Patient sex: M
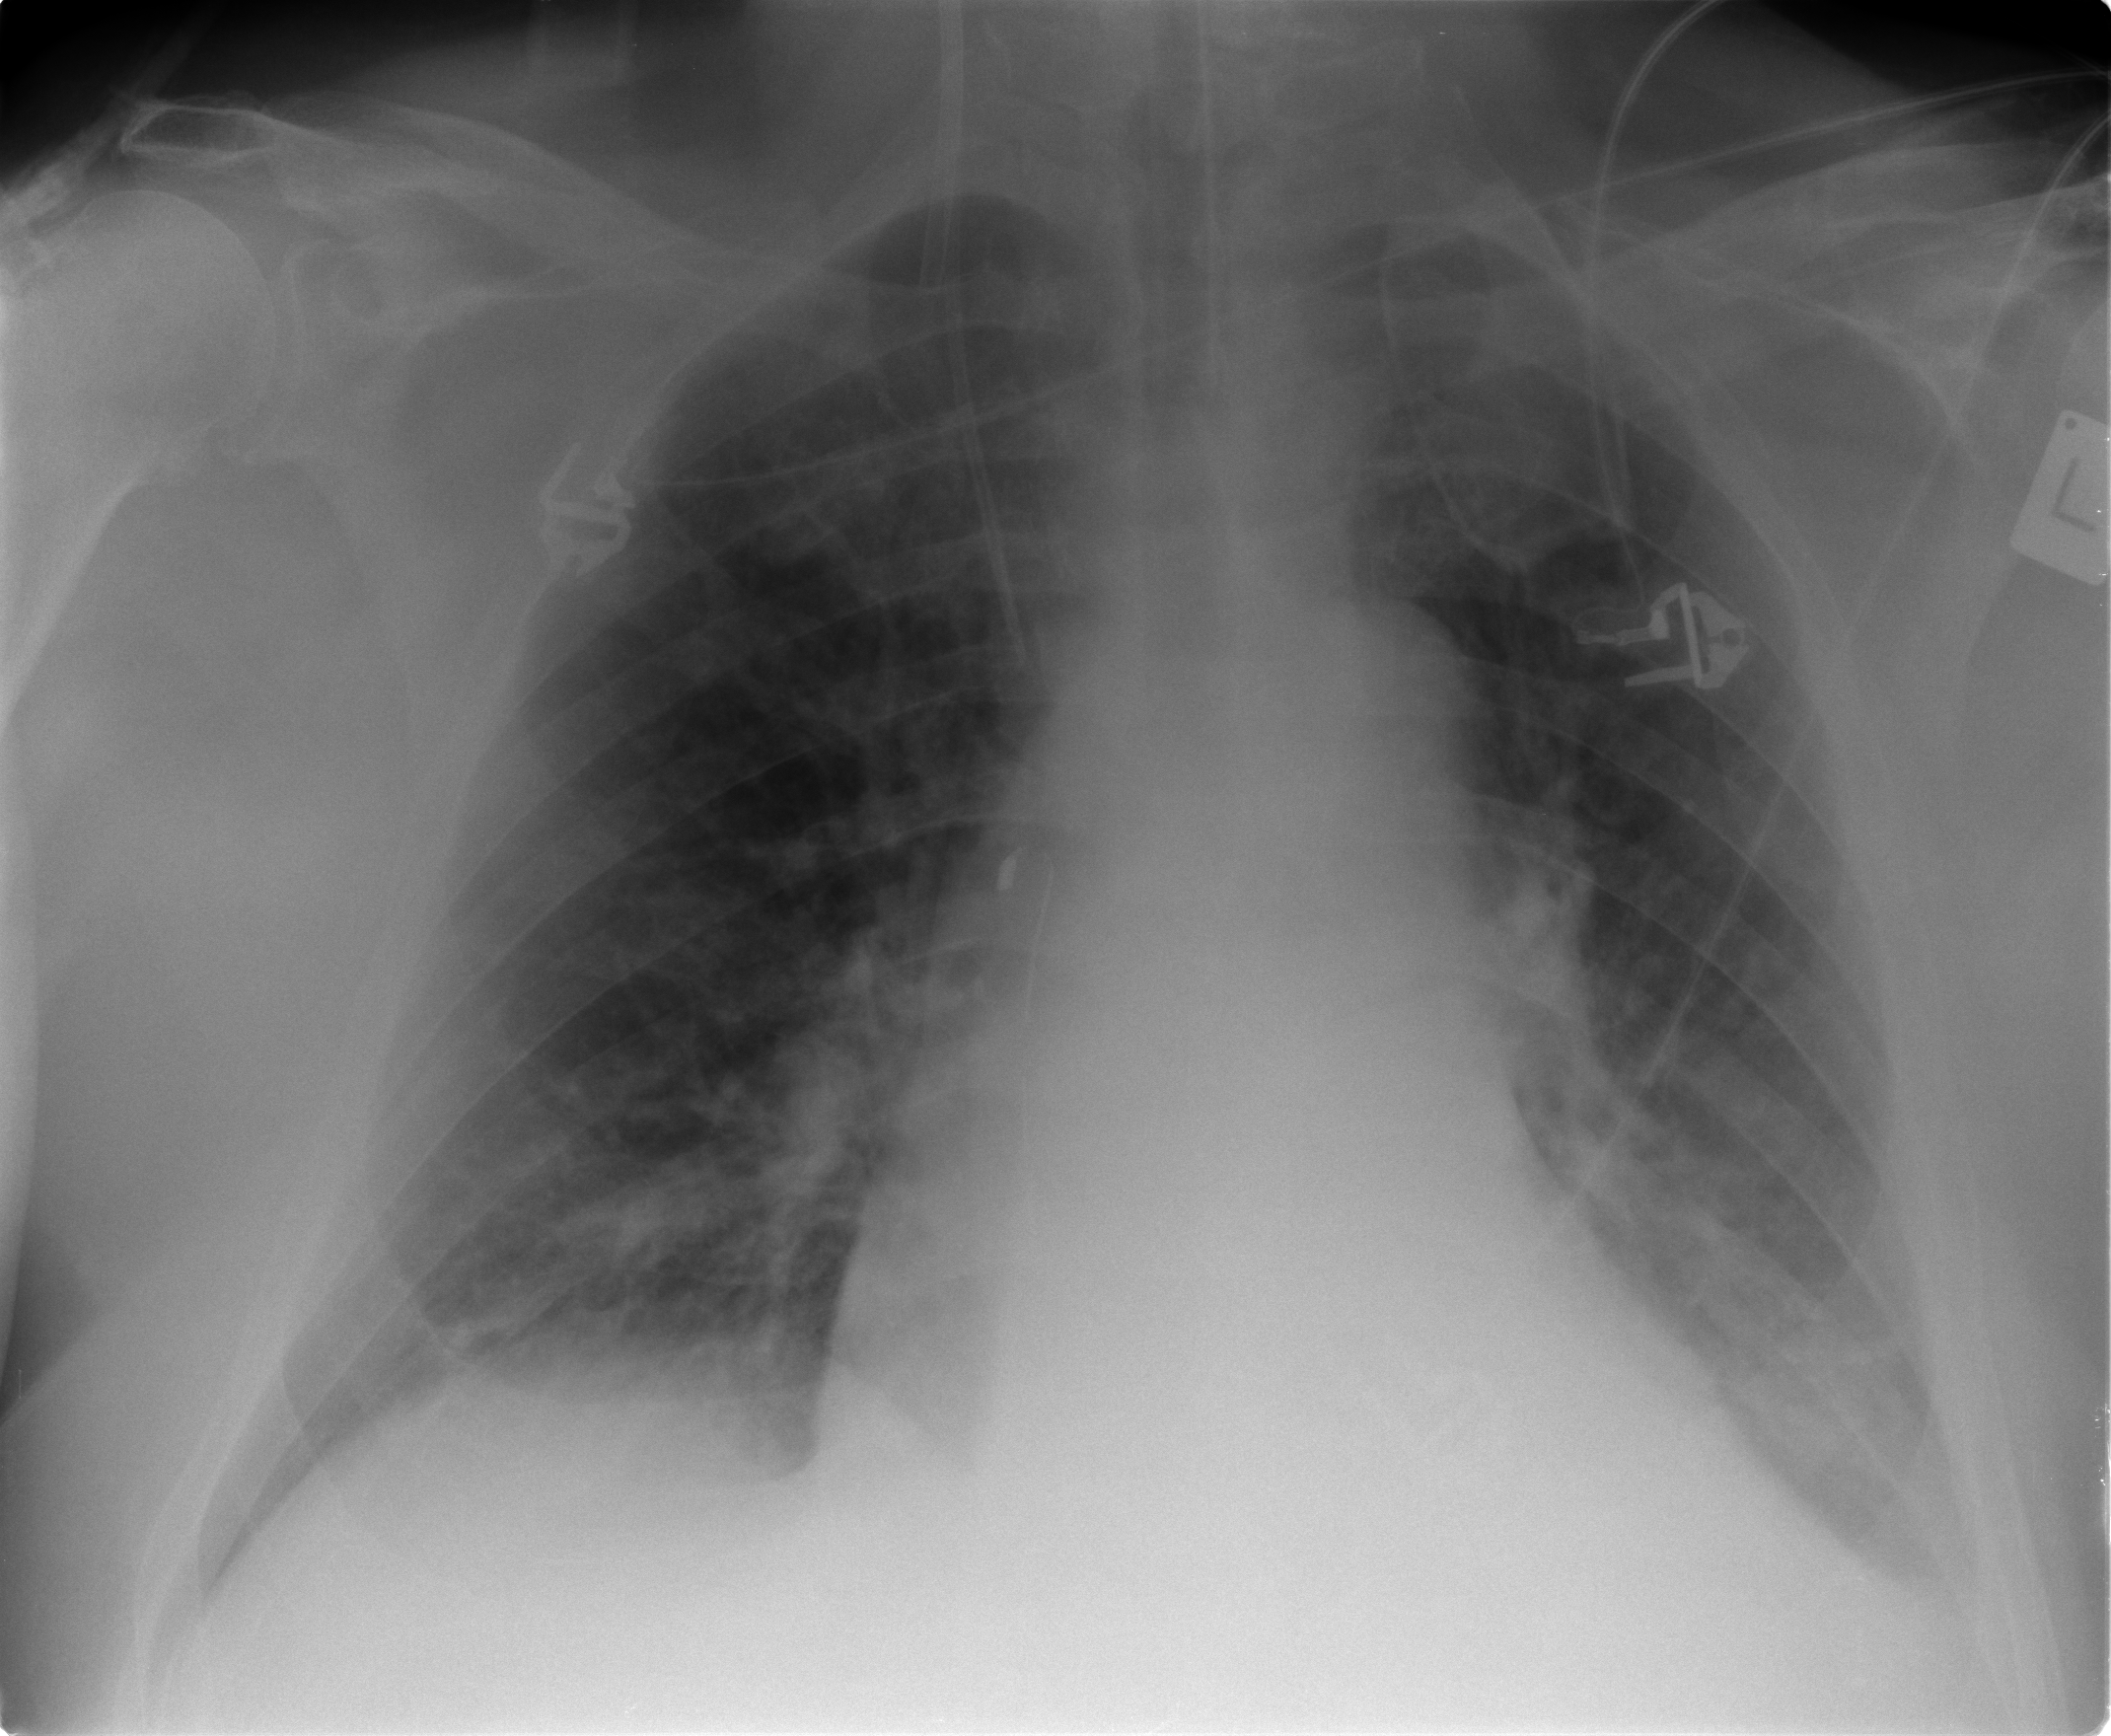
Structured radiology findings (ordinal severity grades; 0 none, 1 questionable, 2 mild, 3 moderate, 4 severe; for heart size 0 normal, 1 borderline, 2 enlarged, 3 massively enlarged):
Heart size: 2
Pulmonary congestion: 1
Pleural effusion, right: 0
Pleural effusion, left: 2
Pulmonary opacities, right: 0
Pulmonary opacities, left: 0
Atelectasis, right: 2
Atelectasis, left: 2